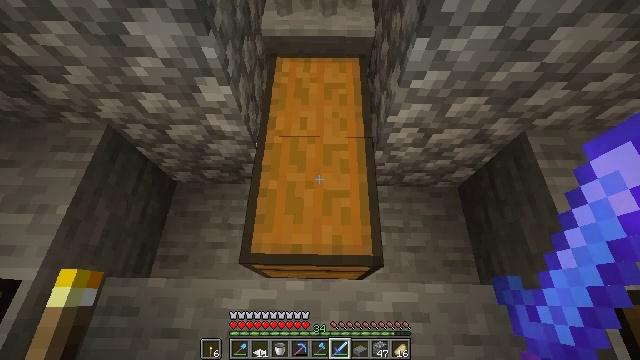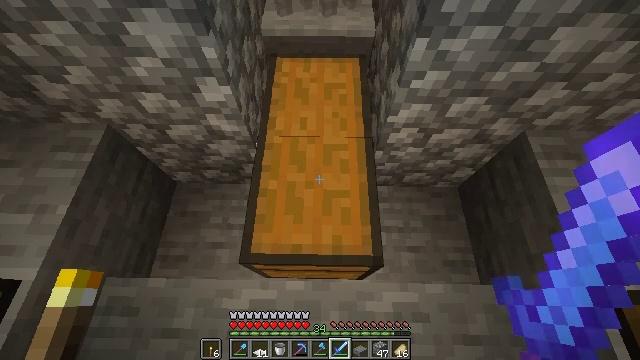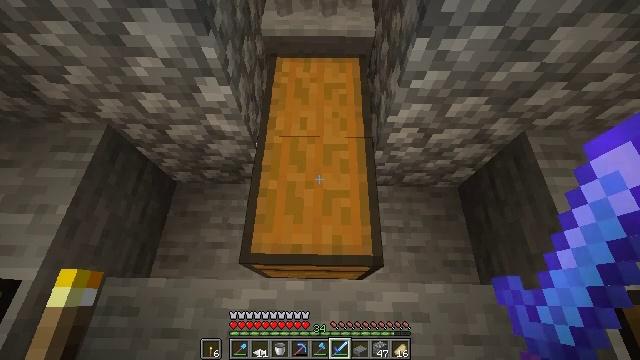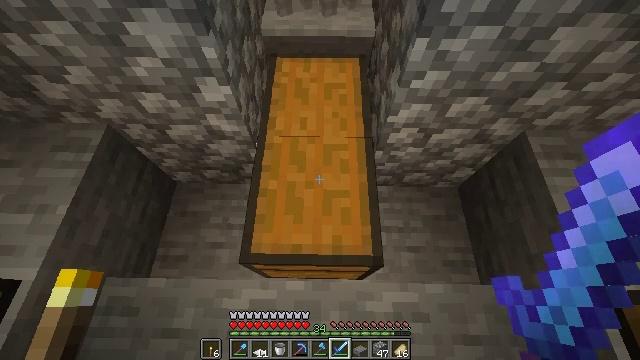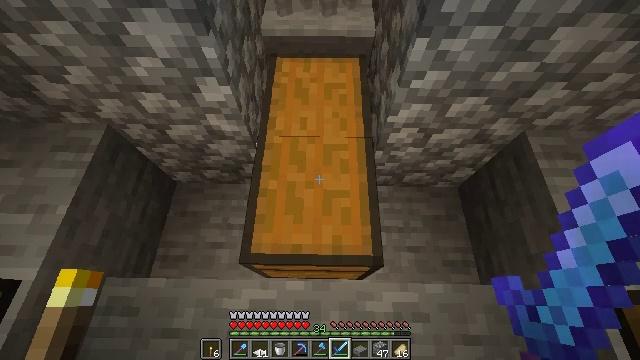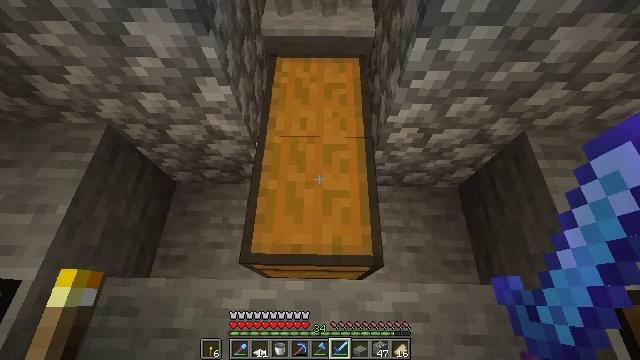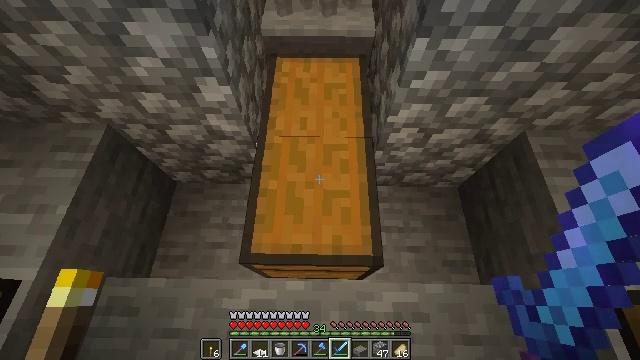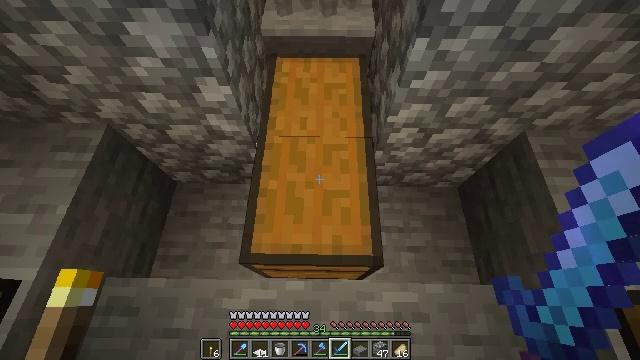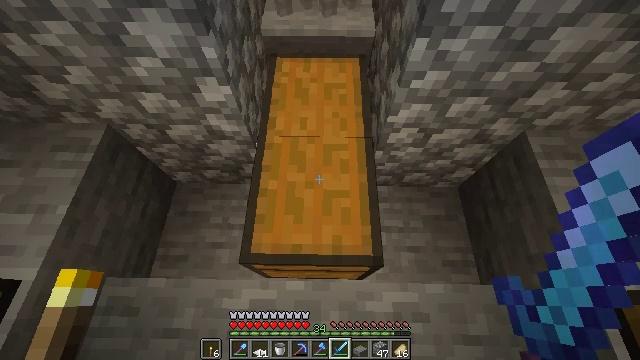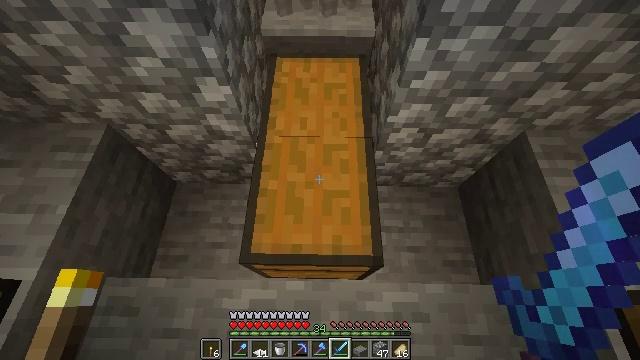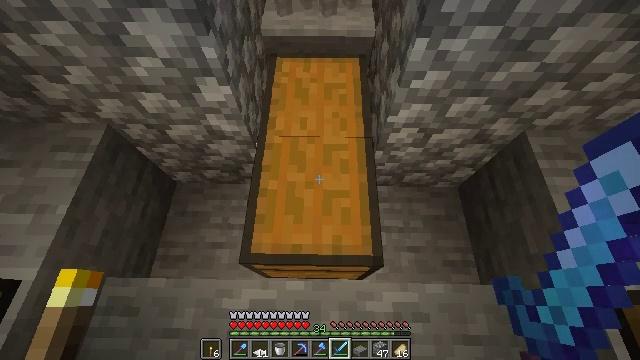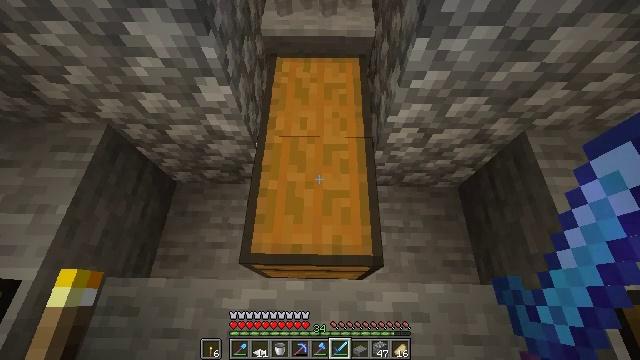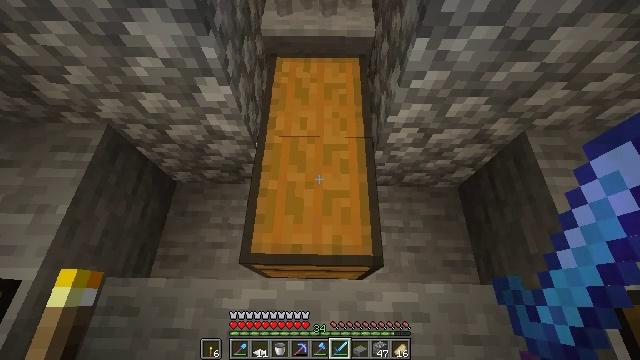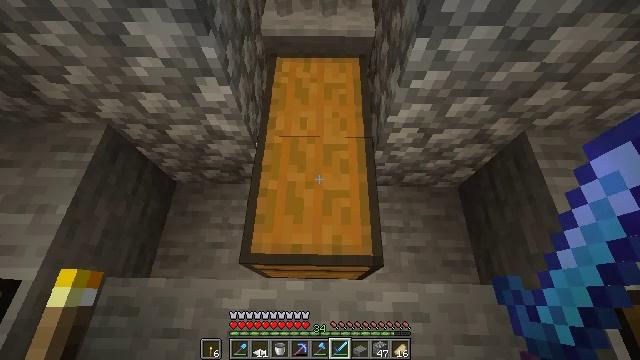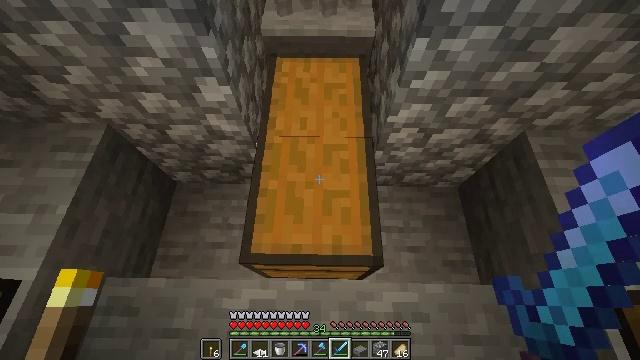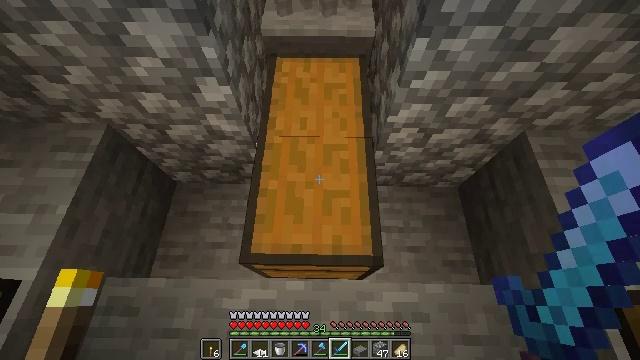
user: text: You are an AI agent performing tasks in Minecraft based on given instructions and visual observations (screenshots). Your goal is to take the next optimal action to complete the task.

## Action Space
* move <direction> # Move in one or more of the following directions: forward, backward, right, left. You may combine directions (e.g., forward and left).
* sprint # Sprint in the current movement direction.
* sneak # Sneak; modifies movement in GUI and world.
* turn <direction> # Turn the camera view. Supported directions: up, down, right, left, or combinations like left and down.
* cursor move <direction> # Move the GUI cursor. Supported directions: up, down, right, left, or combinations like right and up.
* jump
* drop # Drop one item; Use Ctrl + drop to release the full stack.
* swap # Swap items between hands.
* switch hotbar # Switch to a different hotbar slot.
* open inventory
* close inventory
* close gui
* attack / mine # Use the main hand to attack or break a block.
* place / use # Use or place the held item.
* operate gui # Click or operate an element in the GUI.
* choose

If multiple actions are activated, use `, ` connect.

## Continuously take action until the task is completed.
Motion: motion action
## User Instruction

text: Remove a diamond sword from the inventory.
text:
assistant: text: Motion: no_op
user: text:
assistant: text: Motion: no_op
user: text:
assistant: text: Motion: no_op
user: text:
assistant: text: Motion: no_op
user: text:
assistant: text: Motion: no_op
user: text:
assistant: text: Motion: no_op
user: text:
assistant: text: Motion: no_op
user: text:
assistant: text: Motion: no_op
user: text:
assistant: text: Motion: no_op
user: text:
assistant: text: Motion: no_op
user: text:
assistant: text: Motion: no_op
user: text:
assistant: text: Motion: no_op
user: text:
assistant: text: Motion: no_op
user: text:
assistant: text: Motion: no_op
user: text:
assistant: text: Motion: no_op
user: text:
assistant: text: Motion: no_op
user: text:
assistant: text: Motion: no_op
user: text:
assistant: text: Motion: no_op
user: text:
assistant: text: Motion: no_op
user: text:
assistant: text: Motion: no_op
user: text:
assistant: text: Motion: no_op
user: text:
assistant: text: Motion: no_op
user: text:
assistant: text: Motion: no_op
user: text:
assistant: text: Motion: no_op
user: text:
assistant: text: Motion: no_op
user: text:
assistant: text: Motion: no_op
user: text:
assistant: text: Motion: no_op
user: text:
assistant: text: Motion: no_op
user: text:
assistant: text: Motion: no_op
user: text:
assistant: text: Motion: no_op